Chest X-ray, AP view. Patient: 31 years old, sex F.
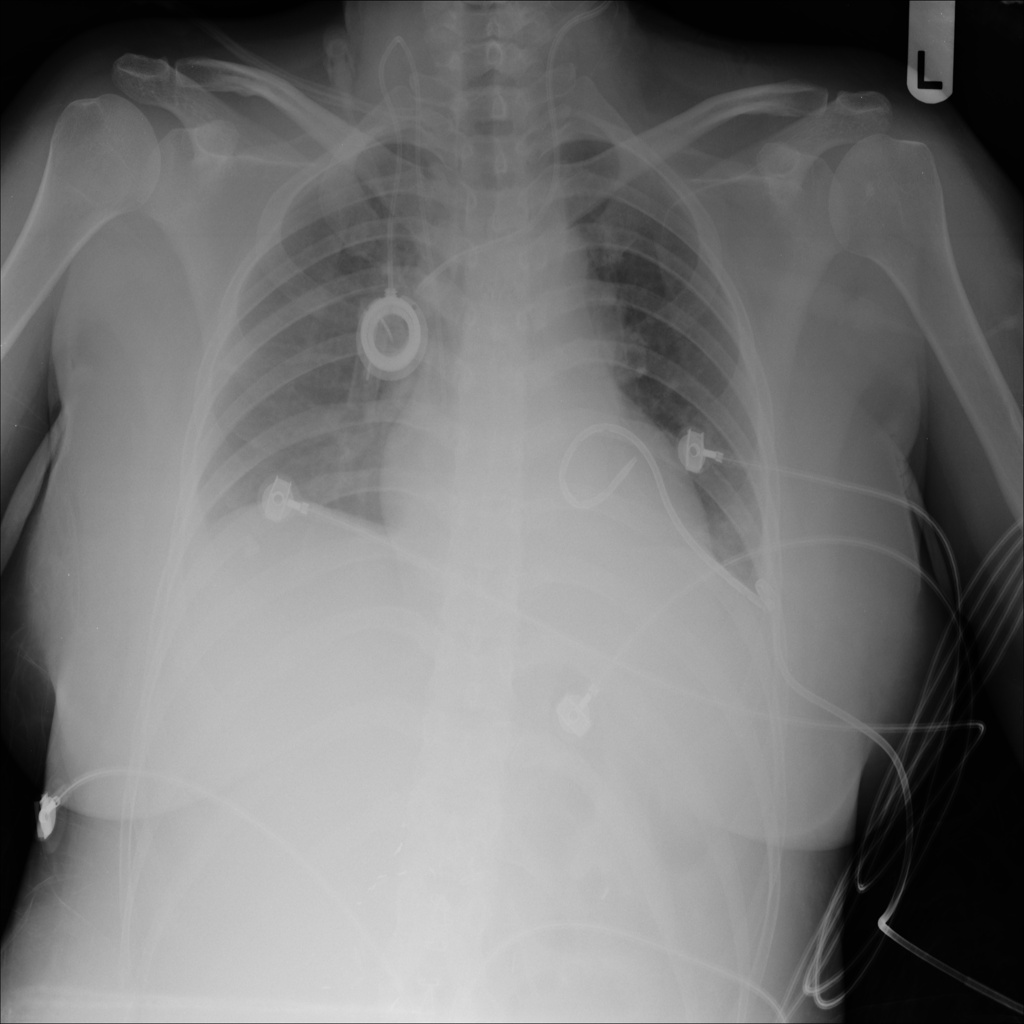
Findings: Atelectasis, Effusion